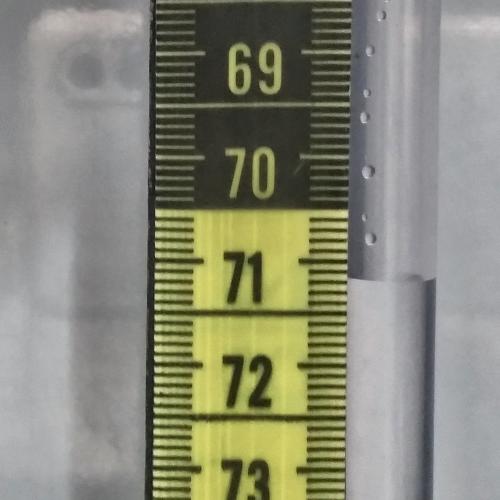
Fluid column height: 71.2 cm